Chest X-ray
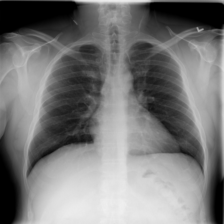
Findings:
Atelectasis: negative
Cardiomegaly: negative
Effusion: negative
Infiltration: negative
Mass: negative
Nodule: negative
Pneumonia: negative
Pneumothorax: negative
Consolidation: negative
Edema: negative
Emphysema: negative
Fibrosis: negative
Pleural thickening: negative
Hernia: negative